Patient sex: M
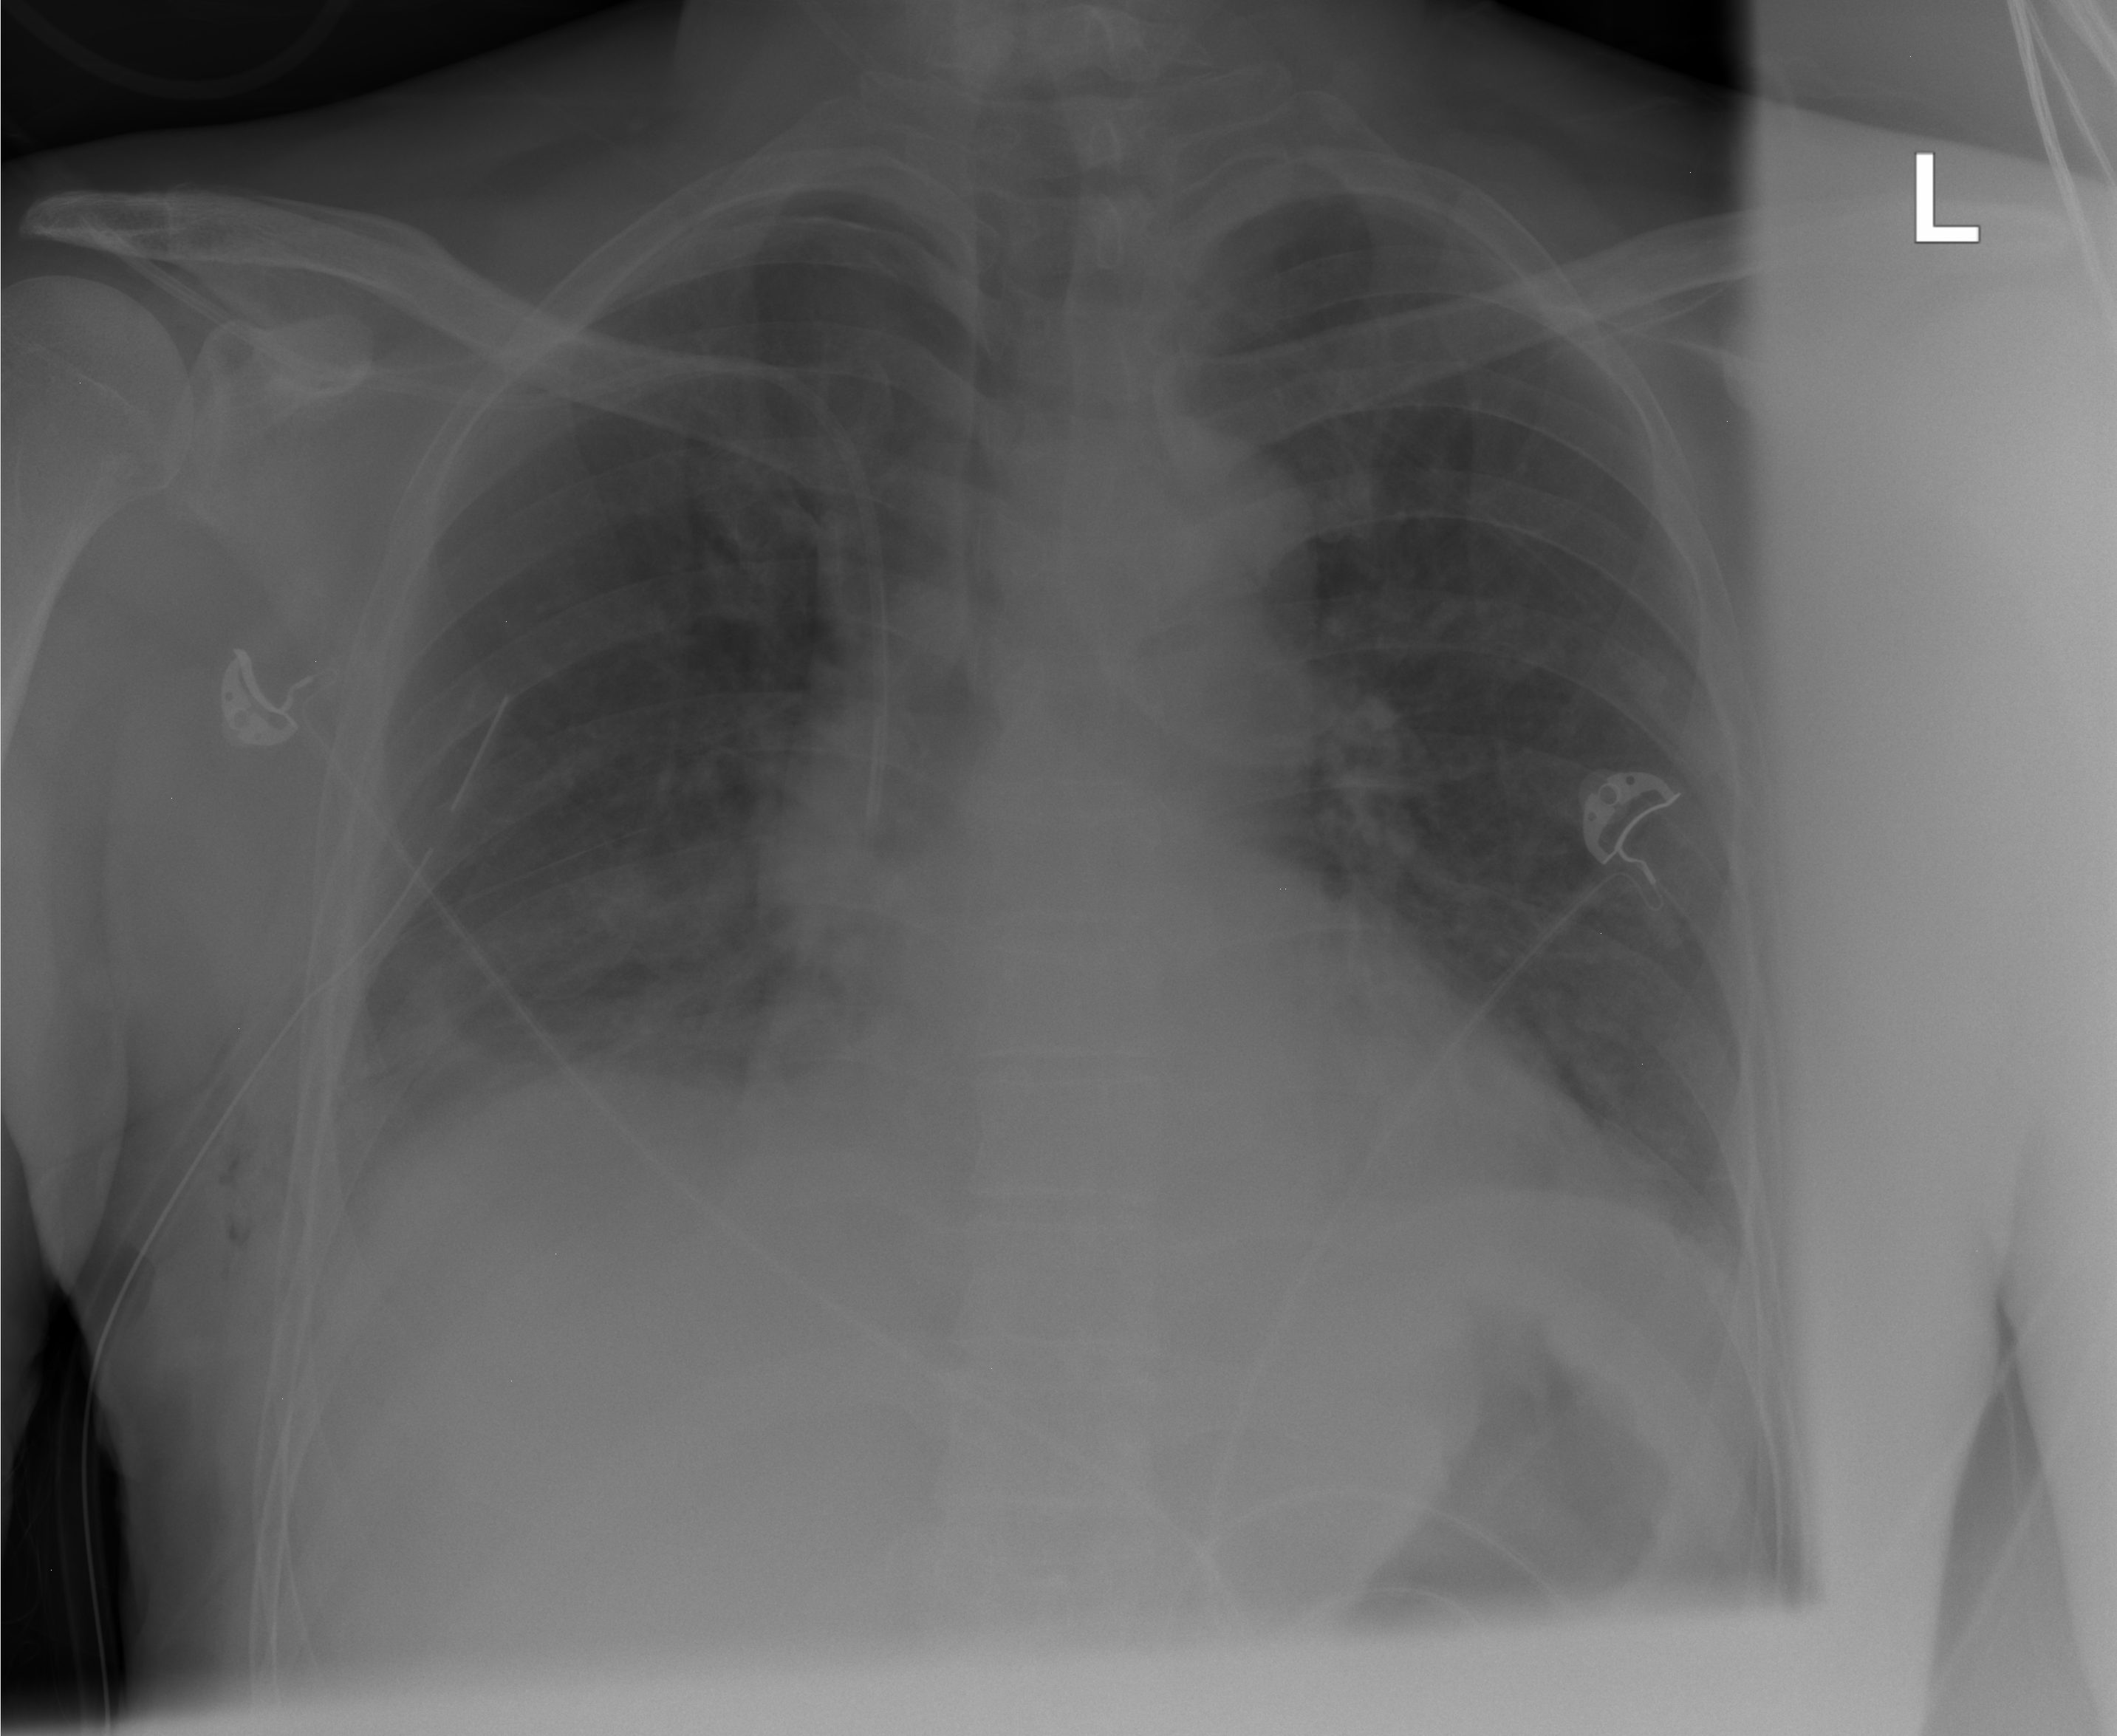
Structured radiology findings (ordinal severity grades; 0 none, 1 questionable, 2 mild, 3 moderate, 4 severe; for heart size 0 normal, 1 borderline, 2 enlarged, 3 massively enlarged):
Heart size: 2
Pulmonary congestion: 0
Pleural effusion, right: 2
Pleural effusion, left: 0
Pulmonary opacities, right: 0
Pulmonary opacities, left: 0
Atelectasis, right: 3
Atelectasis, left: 0